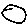
Label: moon